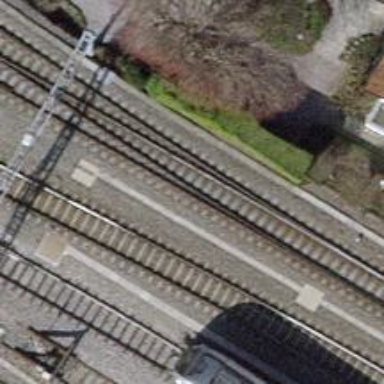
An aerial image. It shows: Railway switch.